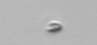
Label: nanoplankton_mix